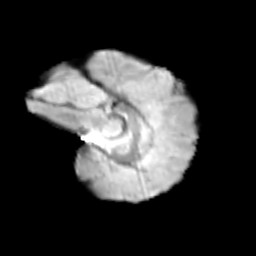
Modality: T2w
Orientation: sagittal
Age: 11
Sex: female
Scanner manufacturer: siemens
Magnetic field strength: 3 T
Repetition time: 3.8 s
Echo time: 0.07 s